Field crop: maize
Growth stage: 2
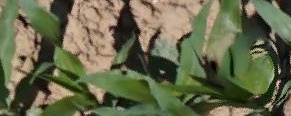
Species: maize